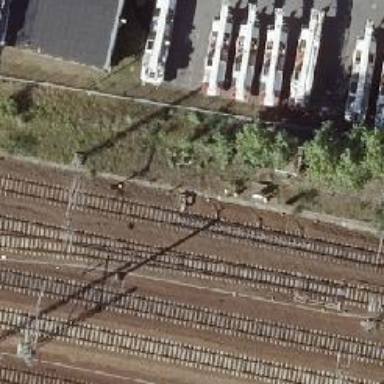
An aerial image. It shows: Railway switch with the turnout side on the right.